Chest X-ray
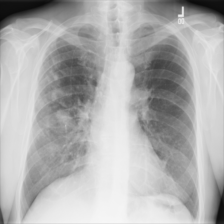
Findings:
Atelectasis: negative
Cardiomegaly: negative
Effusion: negative
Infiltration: positive
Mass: negative
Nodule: negative
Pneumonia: negative
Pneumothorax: negative
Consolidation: negative
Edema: negative
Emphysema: negative
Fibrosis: negative
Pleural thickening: negative
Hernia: negative